Question: I've been struggling to figure this one out, therefore I figured it was time to finally ask you guys for assistance.
I've created a Visual Basic Win Form via Visual Studio to which I added multiple split containers to get different panels.
I have recreated the project several times and have gone through the SplitContainer properties, however, I still can't figure this one out.
You can see what I'm talking about here:

Any and all assistance is greatly appreciated.
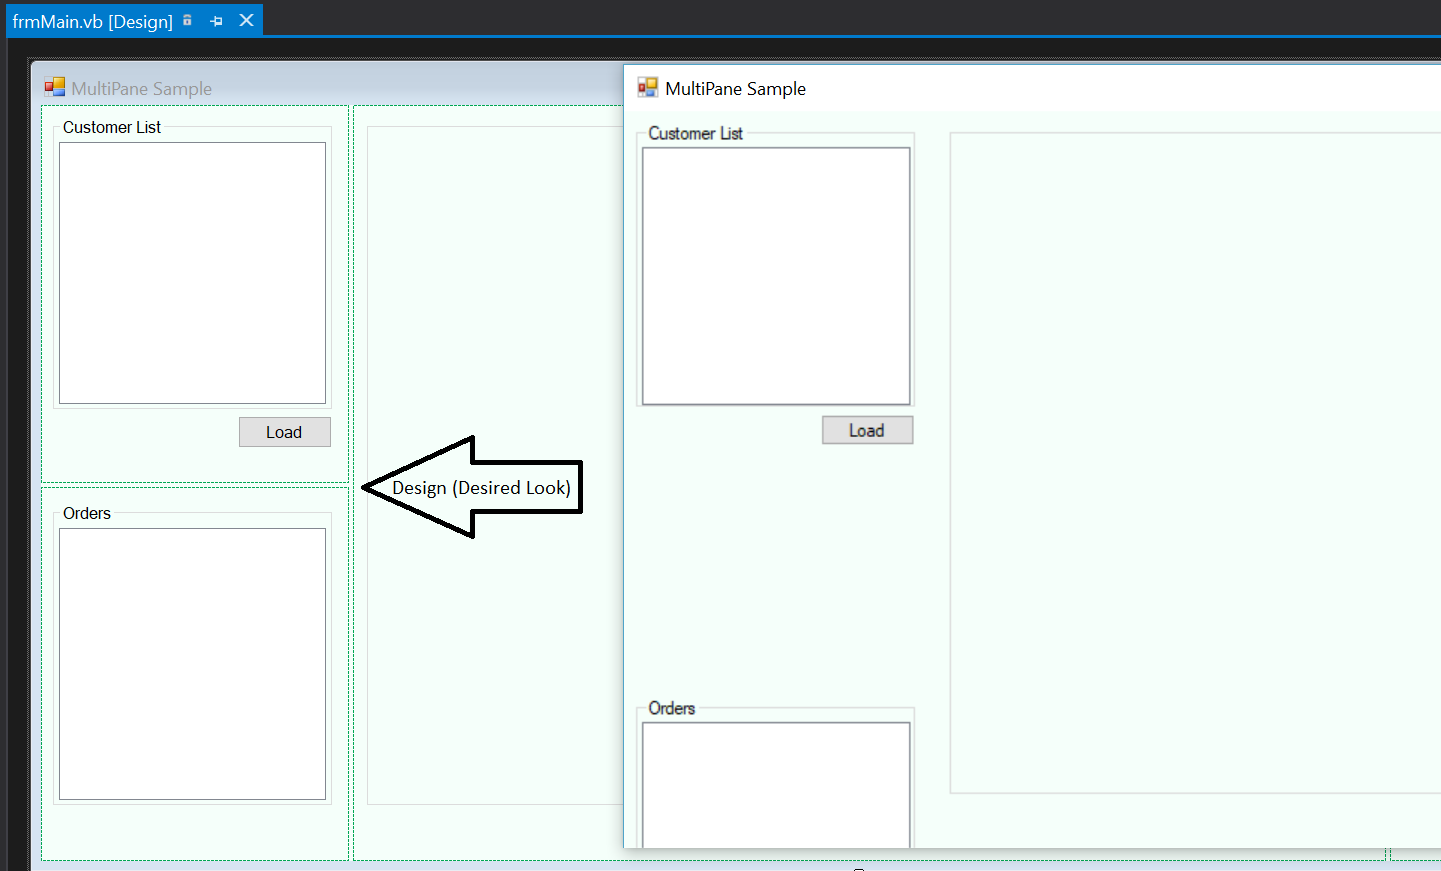
Answer: The answer was provided by @Jimi: You application is not DPIAware. As a consequence, it's subject to virtualization when the Screen DPI is different from the default 96Dpi. <URL>